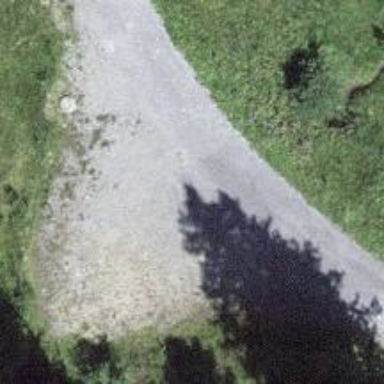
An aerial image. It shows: Passing place on the road.